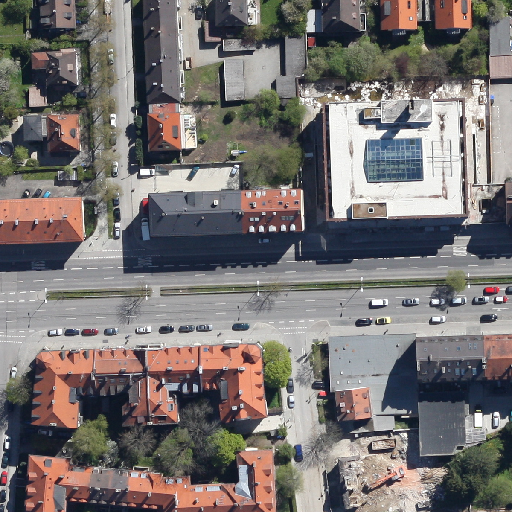
Referring expression: van